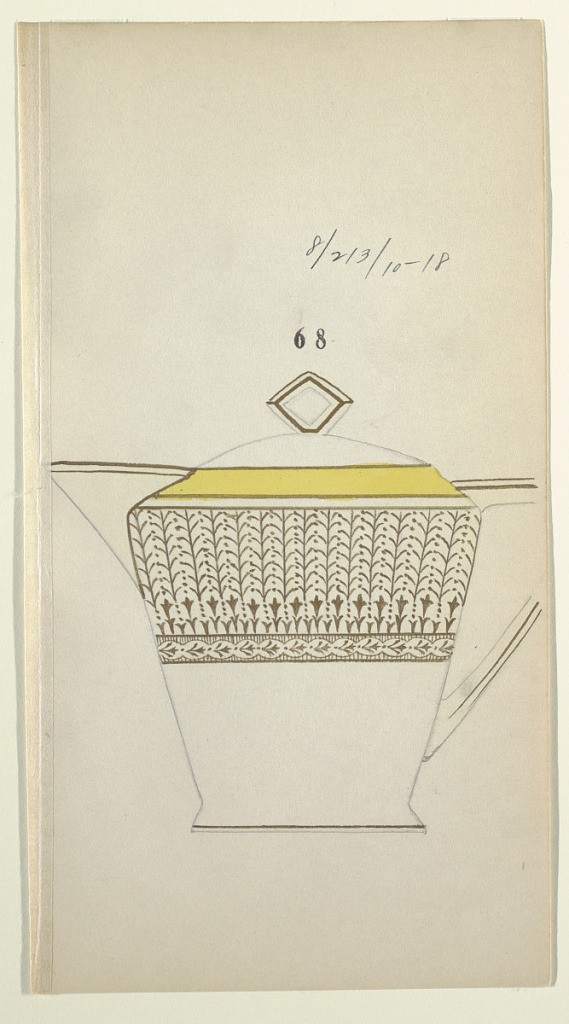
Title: Design for a Creamer
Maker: Noritake, Japan and New York, New York, USA
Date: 1880–1910
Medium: Brush and watercolor, gold gouache, graphite on cream paper
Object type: Drawing
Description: Design for a creamer with a straight spout and rhomboid finial; body is decorated with stylized wheat stalk pattern.